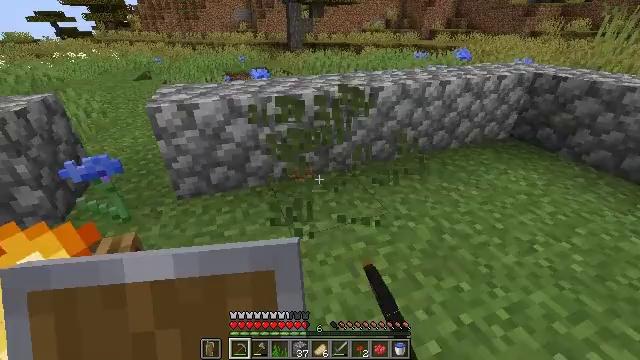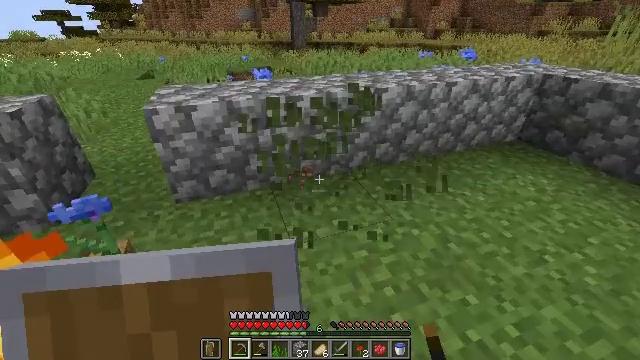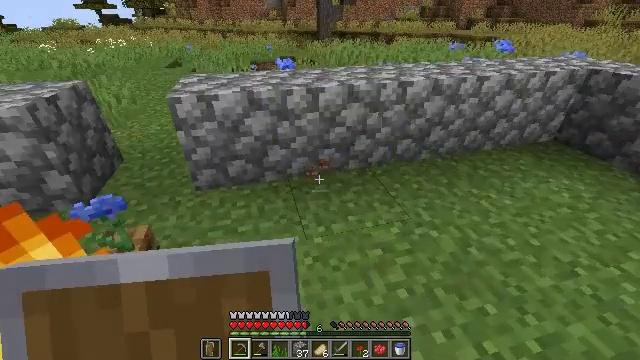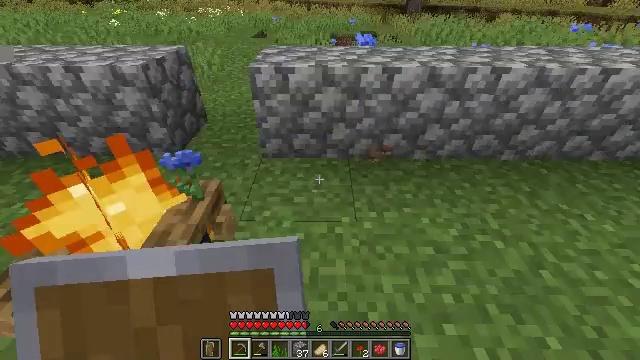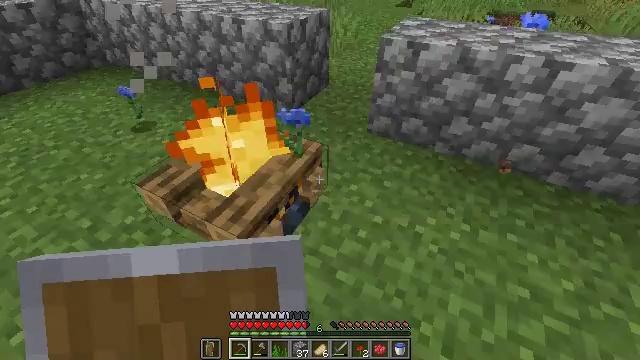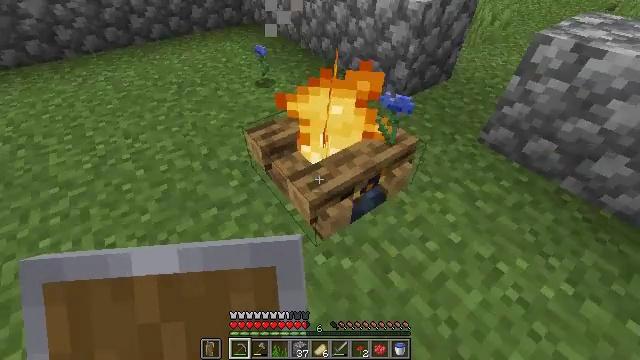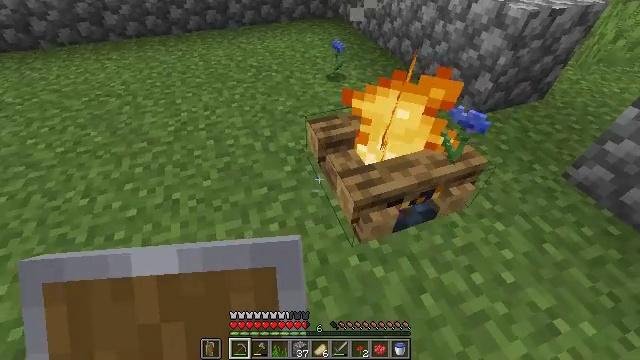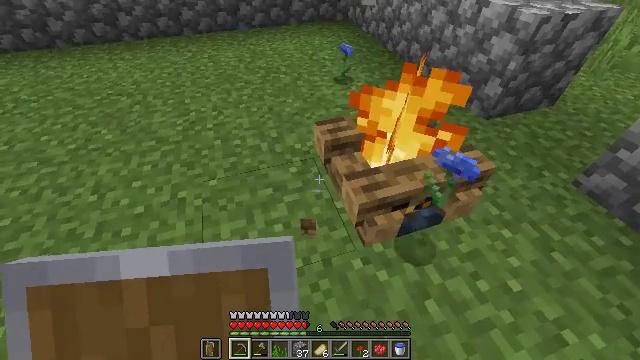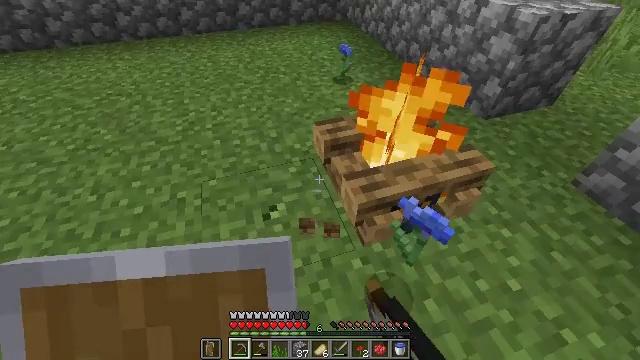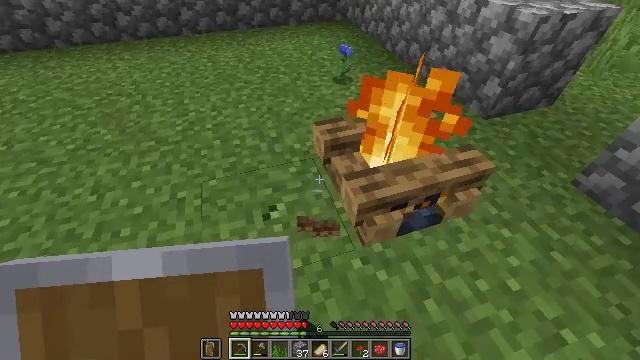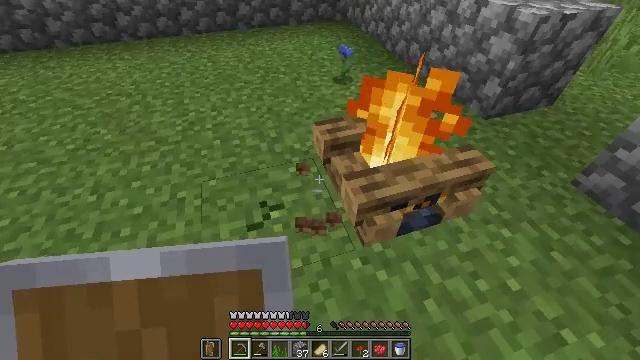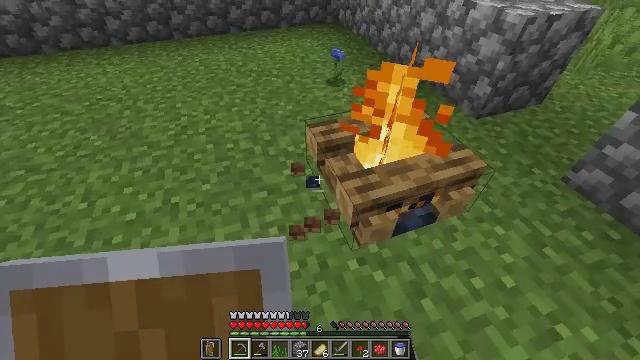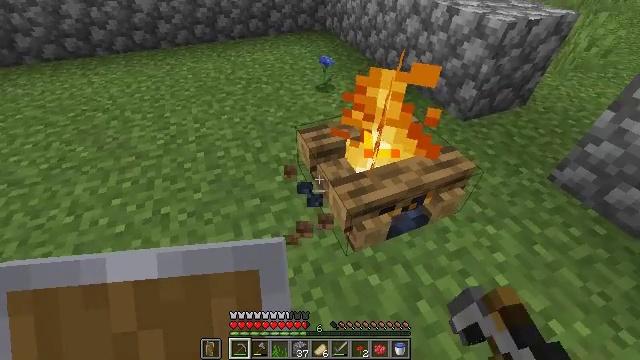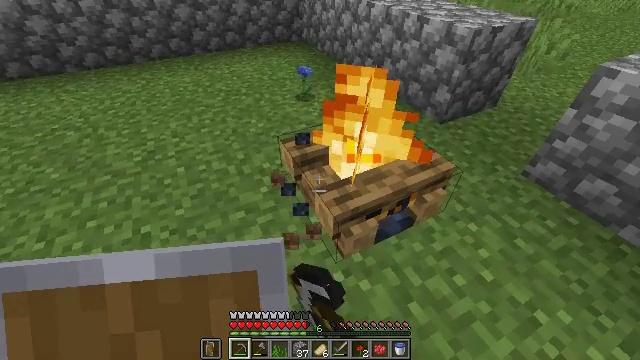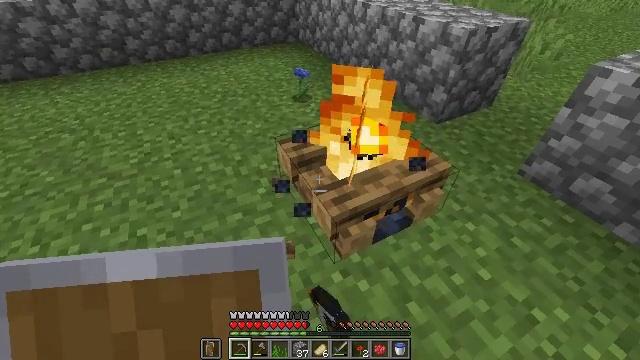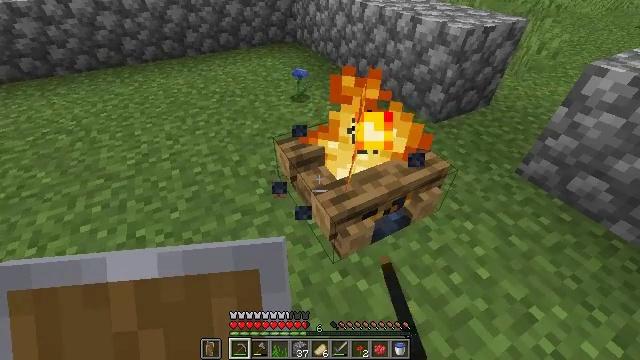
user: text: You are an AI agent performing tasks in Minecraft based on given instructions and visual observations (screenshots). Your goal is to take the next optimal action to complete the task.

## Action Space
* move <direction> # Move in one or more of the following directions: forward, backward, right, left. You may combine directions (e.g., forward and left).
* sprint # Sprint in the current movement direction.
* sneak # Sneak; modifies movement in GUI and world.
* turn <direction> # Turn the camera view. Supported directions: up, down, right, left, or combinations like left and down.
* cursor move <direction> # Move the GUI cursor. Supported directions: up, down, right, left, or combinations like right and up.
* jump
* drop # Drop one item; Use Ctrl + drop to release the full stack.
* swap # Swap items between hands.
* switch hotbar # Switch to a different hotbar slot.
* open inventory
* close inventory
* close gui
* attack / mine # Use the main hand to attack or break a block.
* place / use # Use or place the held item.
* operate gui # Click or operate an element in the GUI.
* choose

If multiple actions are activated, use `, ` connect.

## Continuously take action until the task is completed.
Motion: motion action
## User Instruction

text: Gather up the campfire.
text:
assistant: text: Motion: no_op
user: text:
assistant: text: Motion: turn left and down
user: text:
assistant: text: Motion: turn left and down
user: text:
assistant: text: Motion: turn left and down
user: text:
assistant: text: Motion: turn left and down
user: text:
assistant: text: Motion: turn left
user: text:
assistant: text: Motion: turn left, attack / mine
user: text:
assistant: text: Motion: attack / mine
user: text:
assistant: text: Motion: attack / mine
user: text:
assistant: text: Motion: attack / mine
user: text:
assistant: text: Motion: turn right, attack / mine
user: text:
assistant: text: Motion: turn right and up, attack / mine
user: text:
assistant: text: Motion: turn right and up, attack / mine
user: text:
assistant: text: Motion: attack / mine
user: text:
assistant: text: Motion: attack / mine
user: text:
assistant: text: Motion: turn right, attack / mine
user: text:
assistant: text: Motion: attack / mine
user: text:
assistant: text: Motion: attack / mine
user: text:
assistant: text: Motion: attack / mine
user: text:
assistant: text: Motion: attack / mine
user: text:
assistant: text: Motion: attack / mine
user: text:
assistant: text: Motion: attack / mine
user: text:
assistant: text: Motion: attack / mine
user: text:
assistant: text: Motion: attack / mine
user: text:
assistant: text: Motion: attack / mine
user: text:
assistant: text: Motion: attack / mine
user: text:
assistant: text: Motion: attack / mine
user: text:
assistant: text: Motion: attack / mine
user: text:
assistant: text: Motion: attack / mine
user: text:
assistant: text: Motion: attack / mine